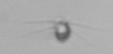
Label: Calciopappus